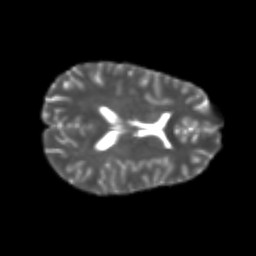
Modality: T2w
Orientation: axial
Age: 22
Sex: female
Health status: healthy
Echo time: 0.074 s